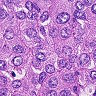
Metastatic tissue present: yes